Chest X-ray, PA view. Patient: 35 years old, sex F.
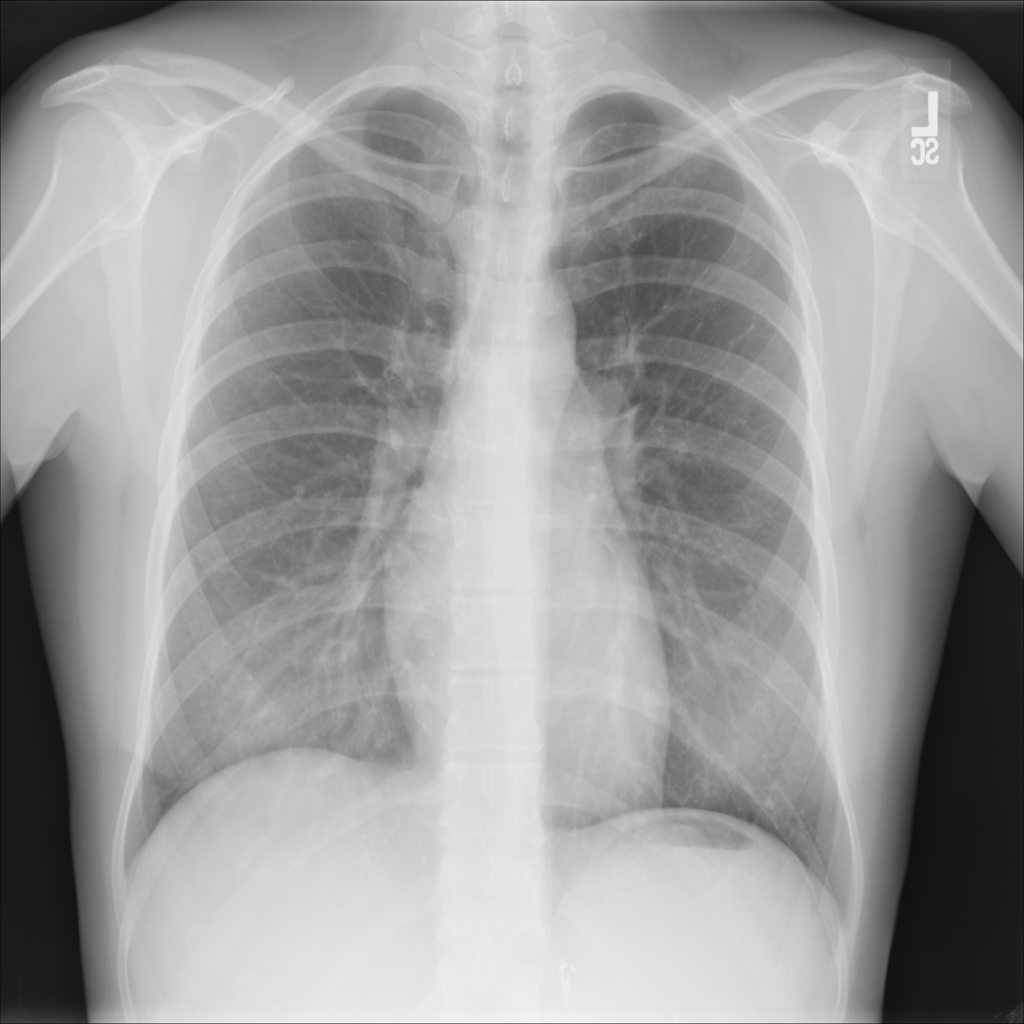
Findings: Pneumothorax